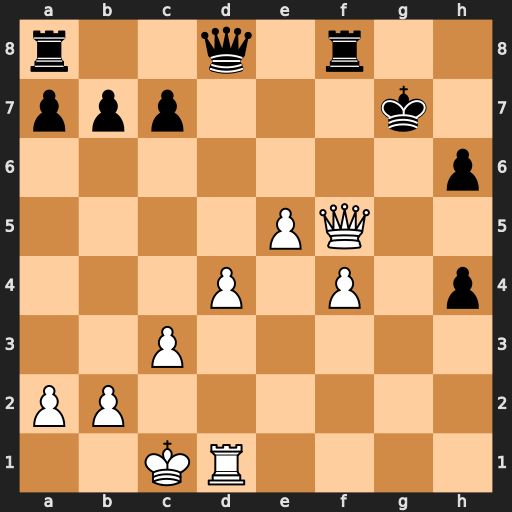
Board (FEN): r2q1r2/ppp3k1/7p/4PQ2/3P1P1p/2P5/PP6/2KR4
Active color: w
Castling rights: -
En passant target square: -
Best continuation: Rg1+ Kh8 Qe6 Rf7 Qxf7